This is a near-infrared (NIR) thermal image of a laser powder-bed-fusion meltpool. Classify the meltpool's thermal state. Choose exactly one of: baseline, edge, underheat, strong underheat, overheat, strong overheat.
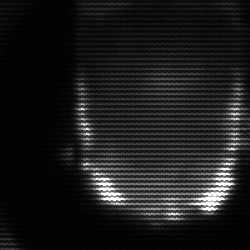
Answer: baseline